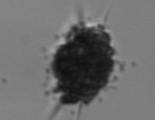
Label: Dictyocha